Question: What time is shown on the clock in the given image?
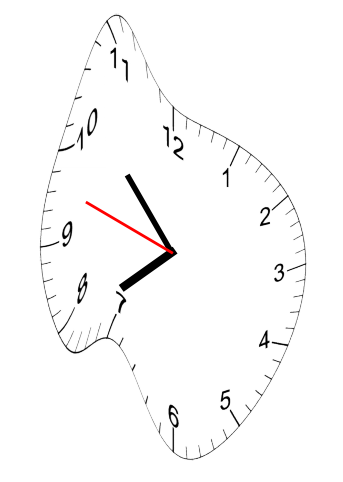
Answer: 07:52:48